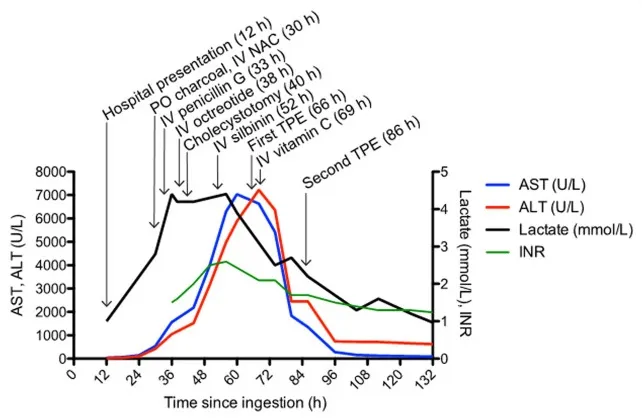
Patient's clinical course since the time of ingestion. Progression of laboratory tests in relation to clinical interventions since the estimated time of mushroom ingestion to 132 hours (h), after which time all test values continued to decrease until the day of discharge on day 11. ALT, alanine aminotransferase; AST, aspartate aminotransferase; INR, international normalized ratio; IV, intravenous; NAC, N-acetylcysteine; PO, per oral; TPE, therapeutic plasma exchange.
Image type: pathology (fish)